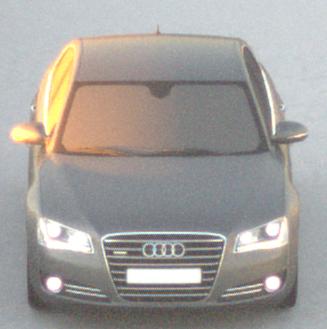
Make: Audi
Model: A8 D4
Model produced from: 2009
Model produced until: 2017
Doors: 4
Color: gray
Road condition: dry road
Daytime: sunrise or sunset
Contrast: high contrast